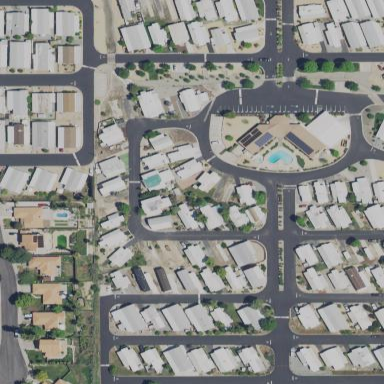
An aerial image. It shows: Residential area designated as trailer park.